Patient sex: M
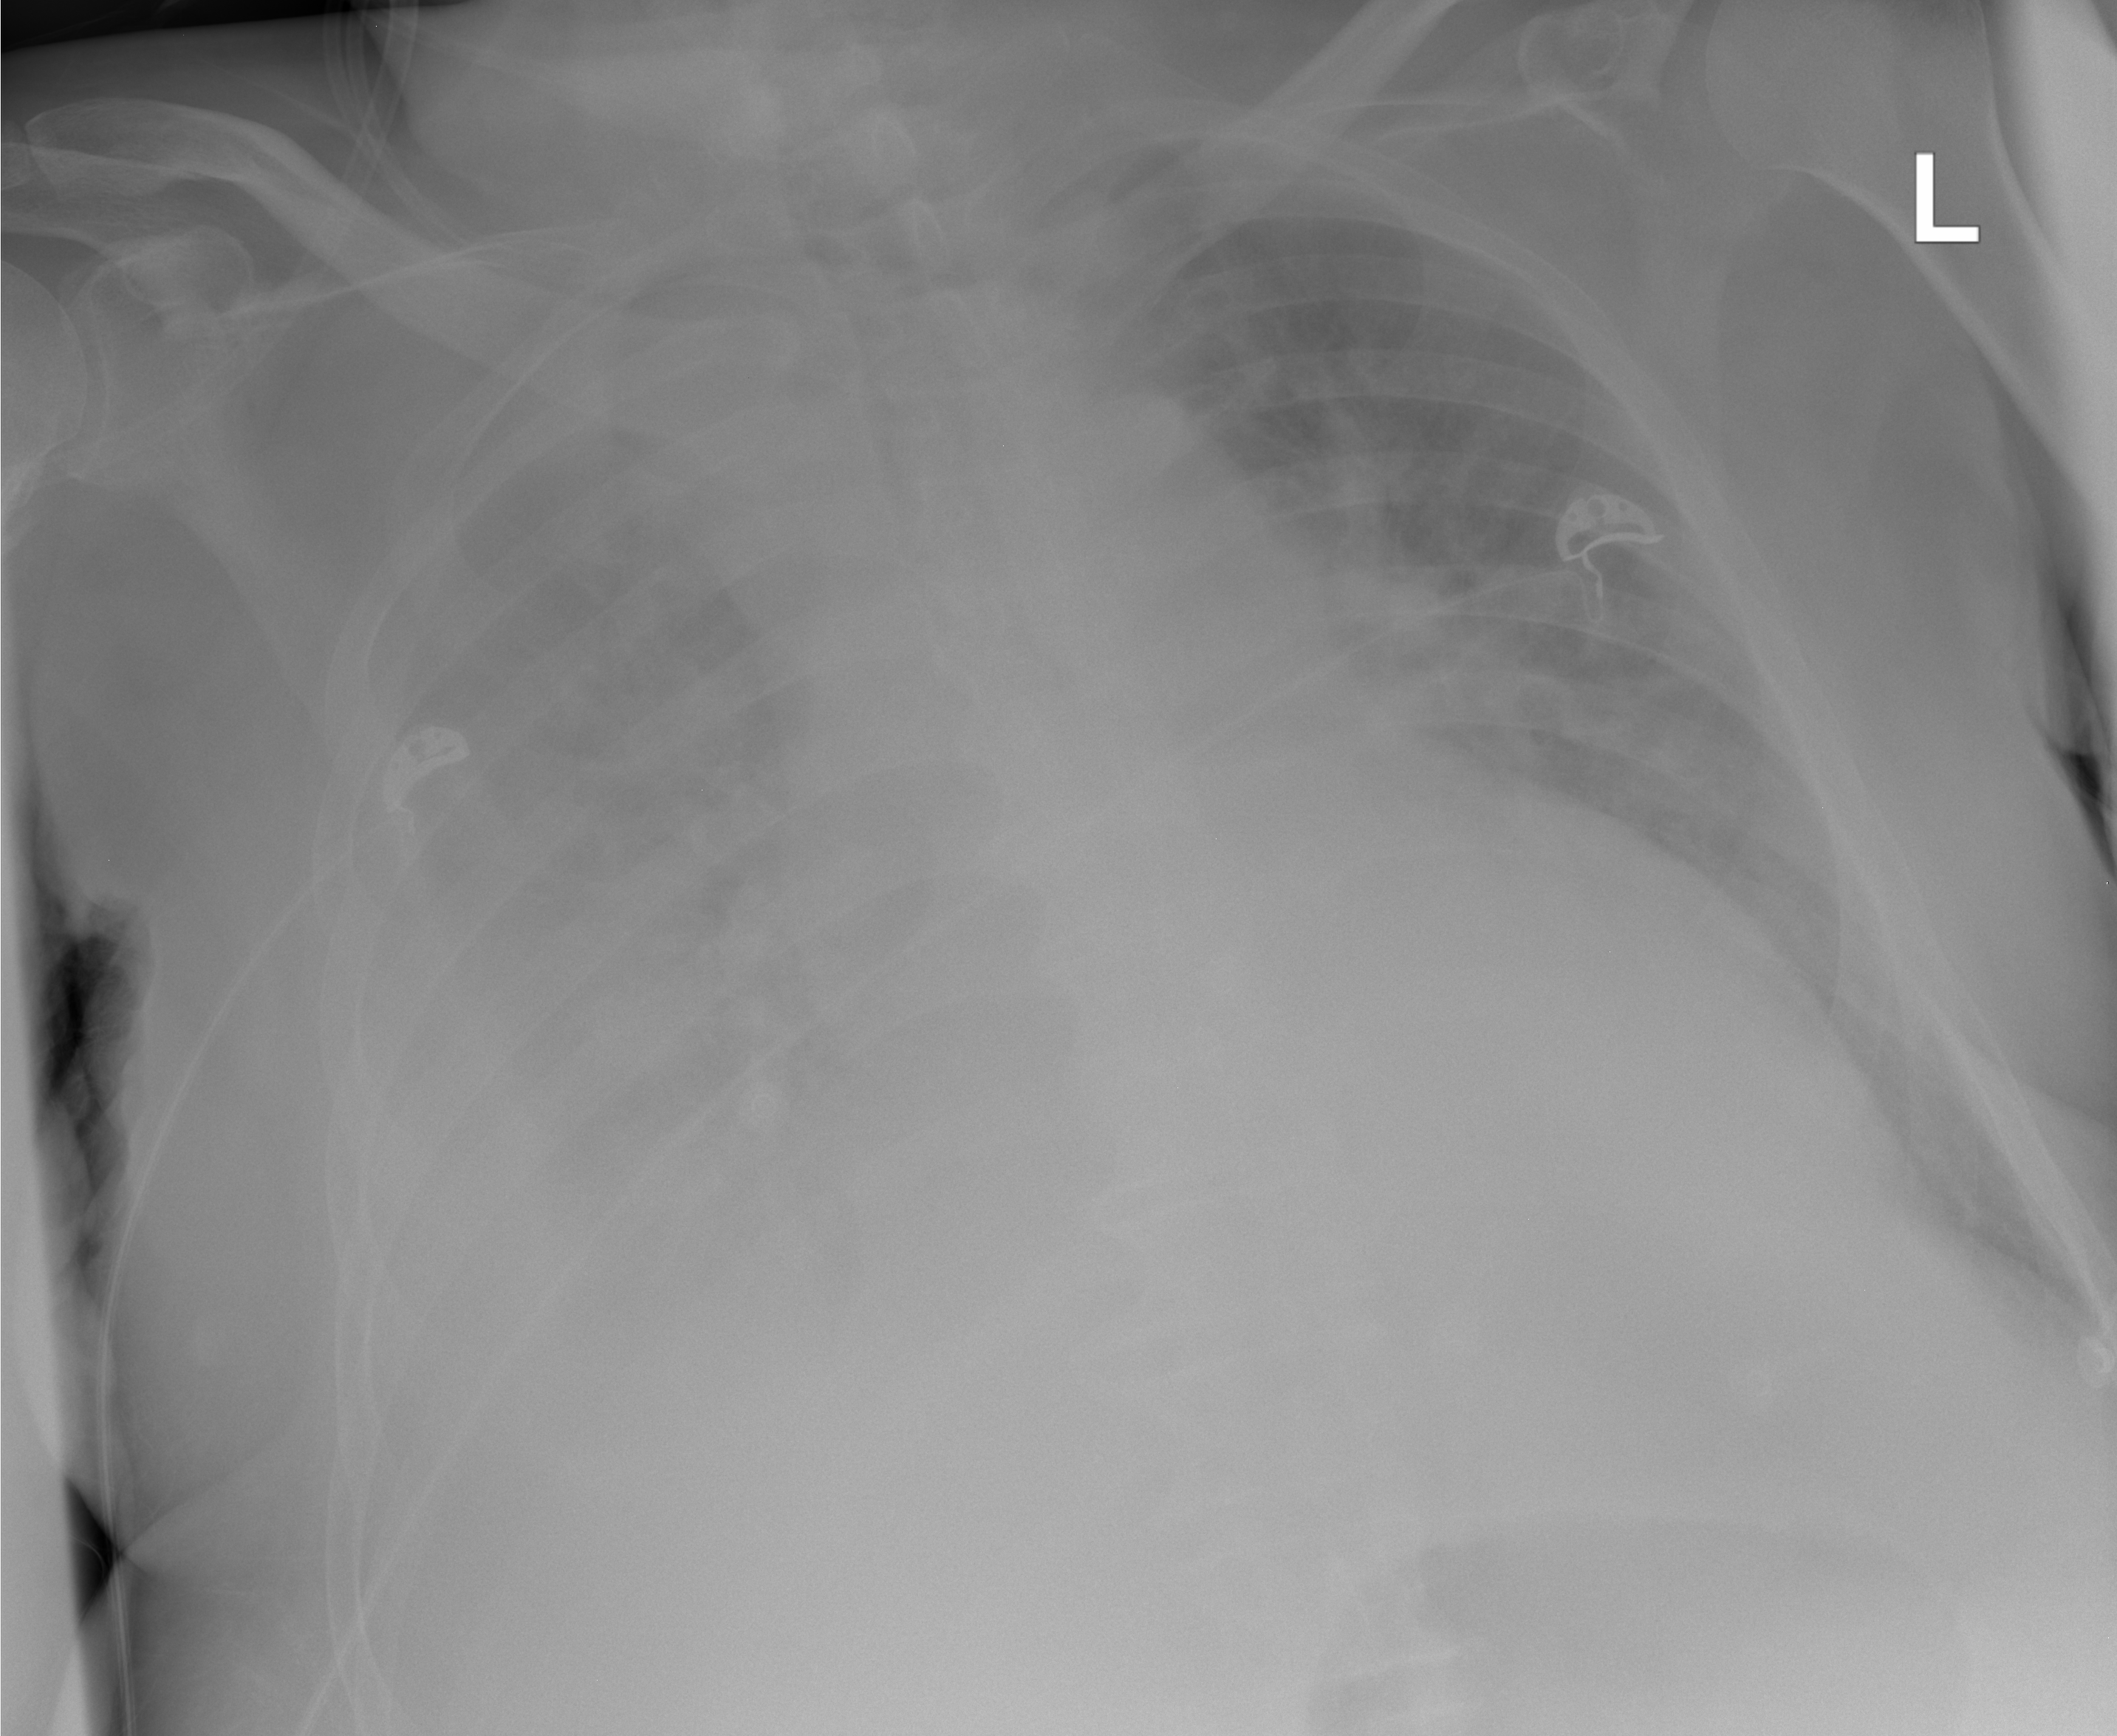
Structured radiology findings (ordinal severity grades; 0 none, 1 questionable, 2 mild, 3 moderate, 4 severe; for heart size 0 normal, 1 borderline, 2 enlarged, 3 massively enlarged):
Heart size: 0
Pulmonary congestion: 2
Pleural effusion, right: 3
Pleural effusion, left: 0
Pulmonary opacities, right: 1
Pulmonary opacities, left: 0
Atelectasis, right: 2
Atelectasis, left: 0